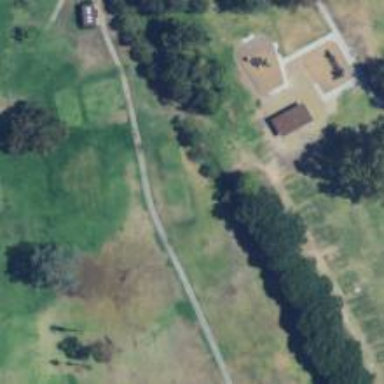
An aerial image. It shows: Path designated for golf carts.